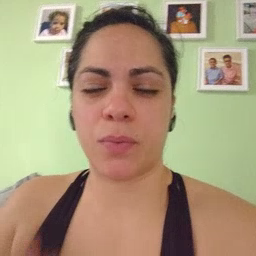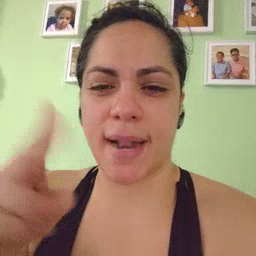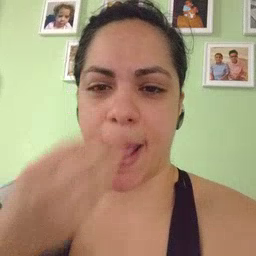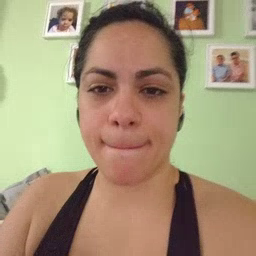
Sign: nap